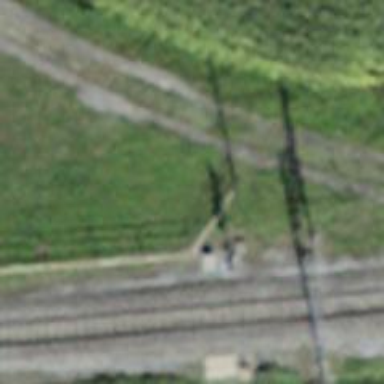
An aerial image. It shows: Railway signal.